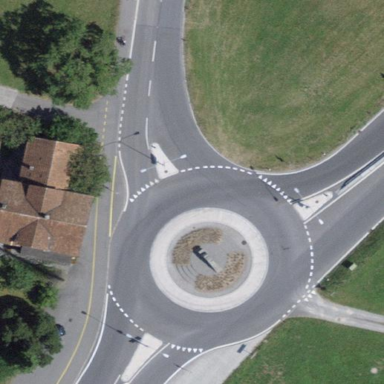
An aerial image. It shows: Primary highway with asphalt surface leading to roundabout.